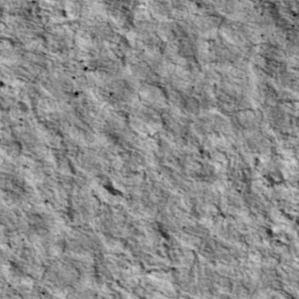
Label: non_frost